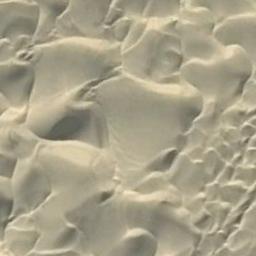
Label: desert